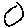
Label: circle